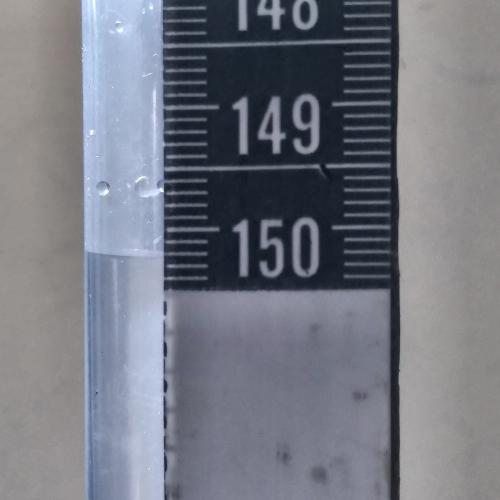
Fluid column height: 150.2 cm